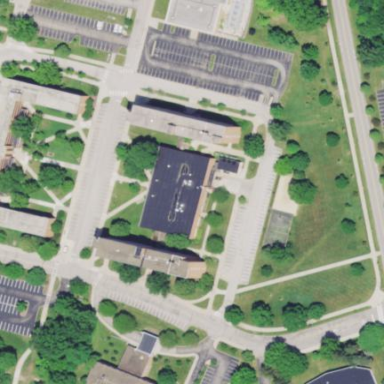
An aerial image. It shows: Modern university building with flat black roof.